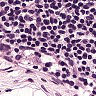
Metastatic tissue present: no